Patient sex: M
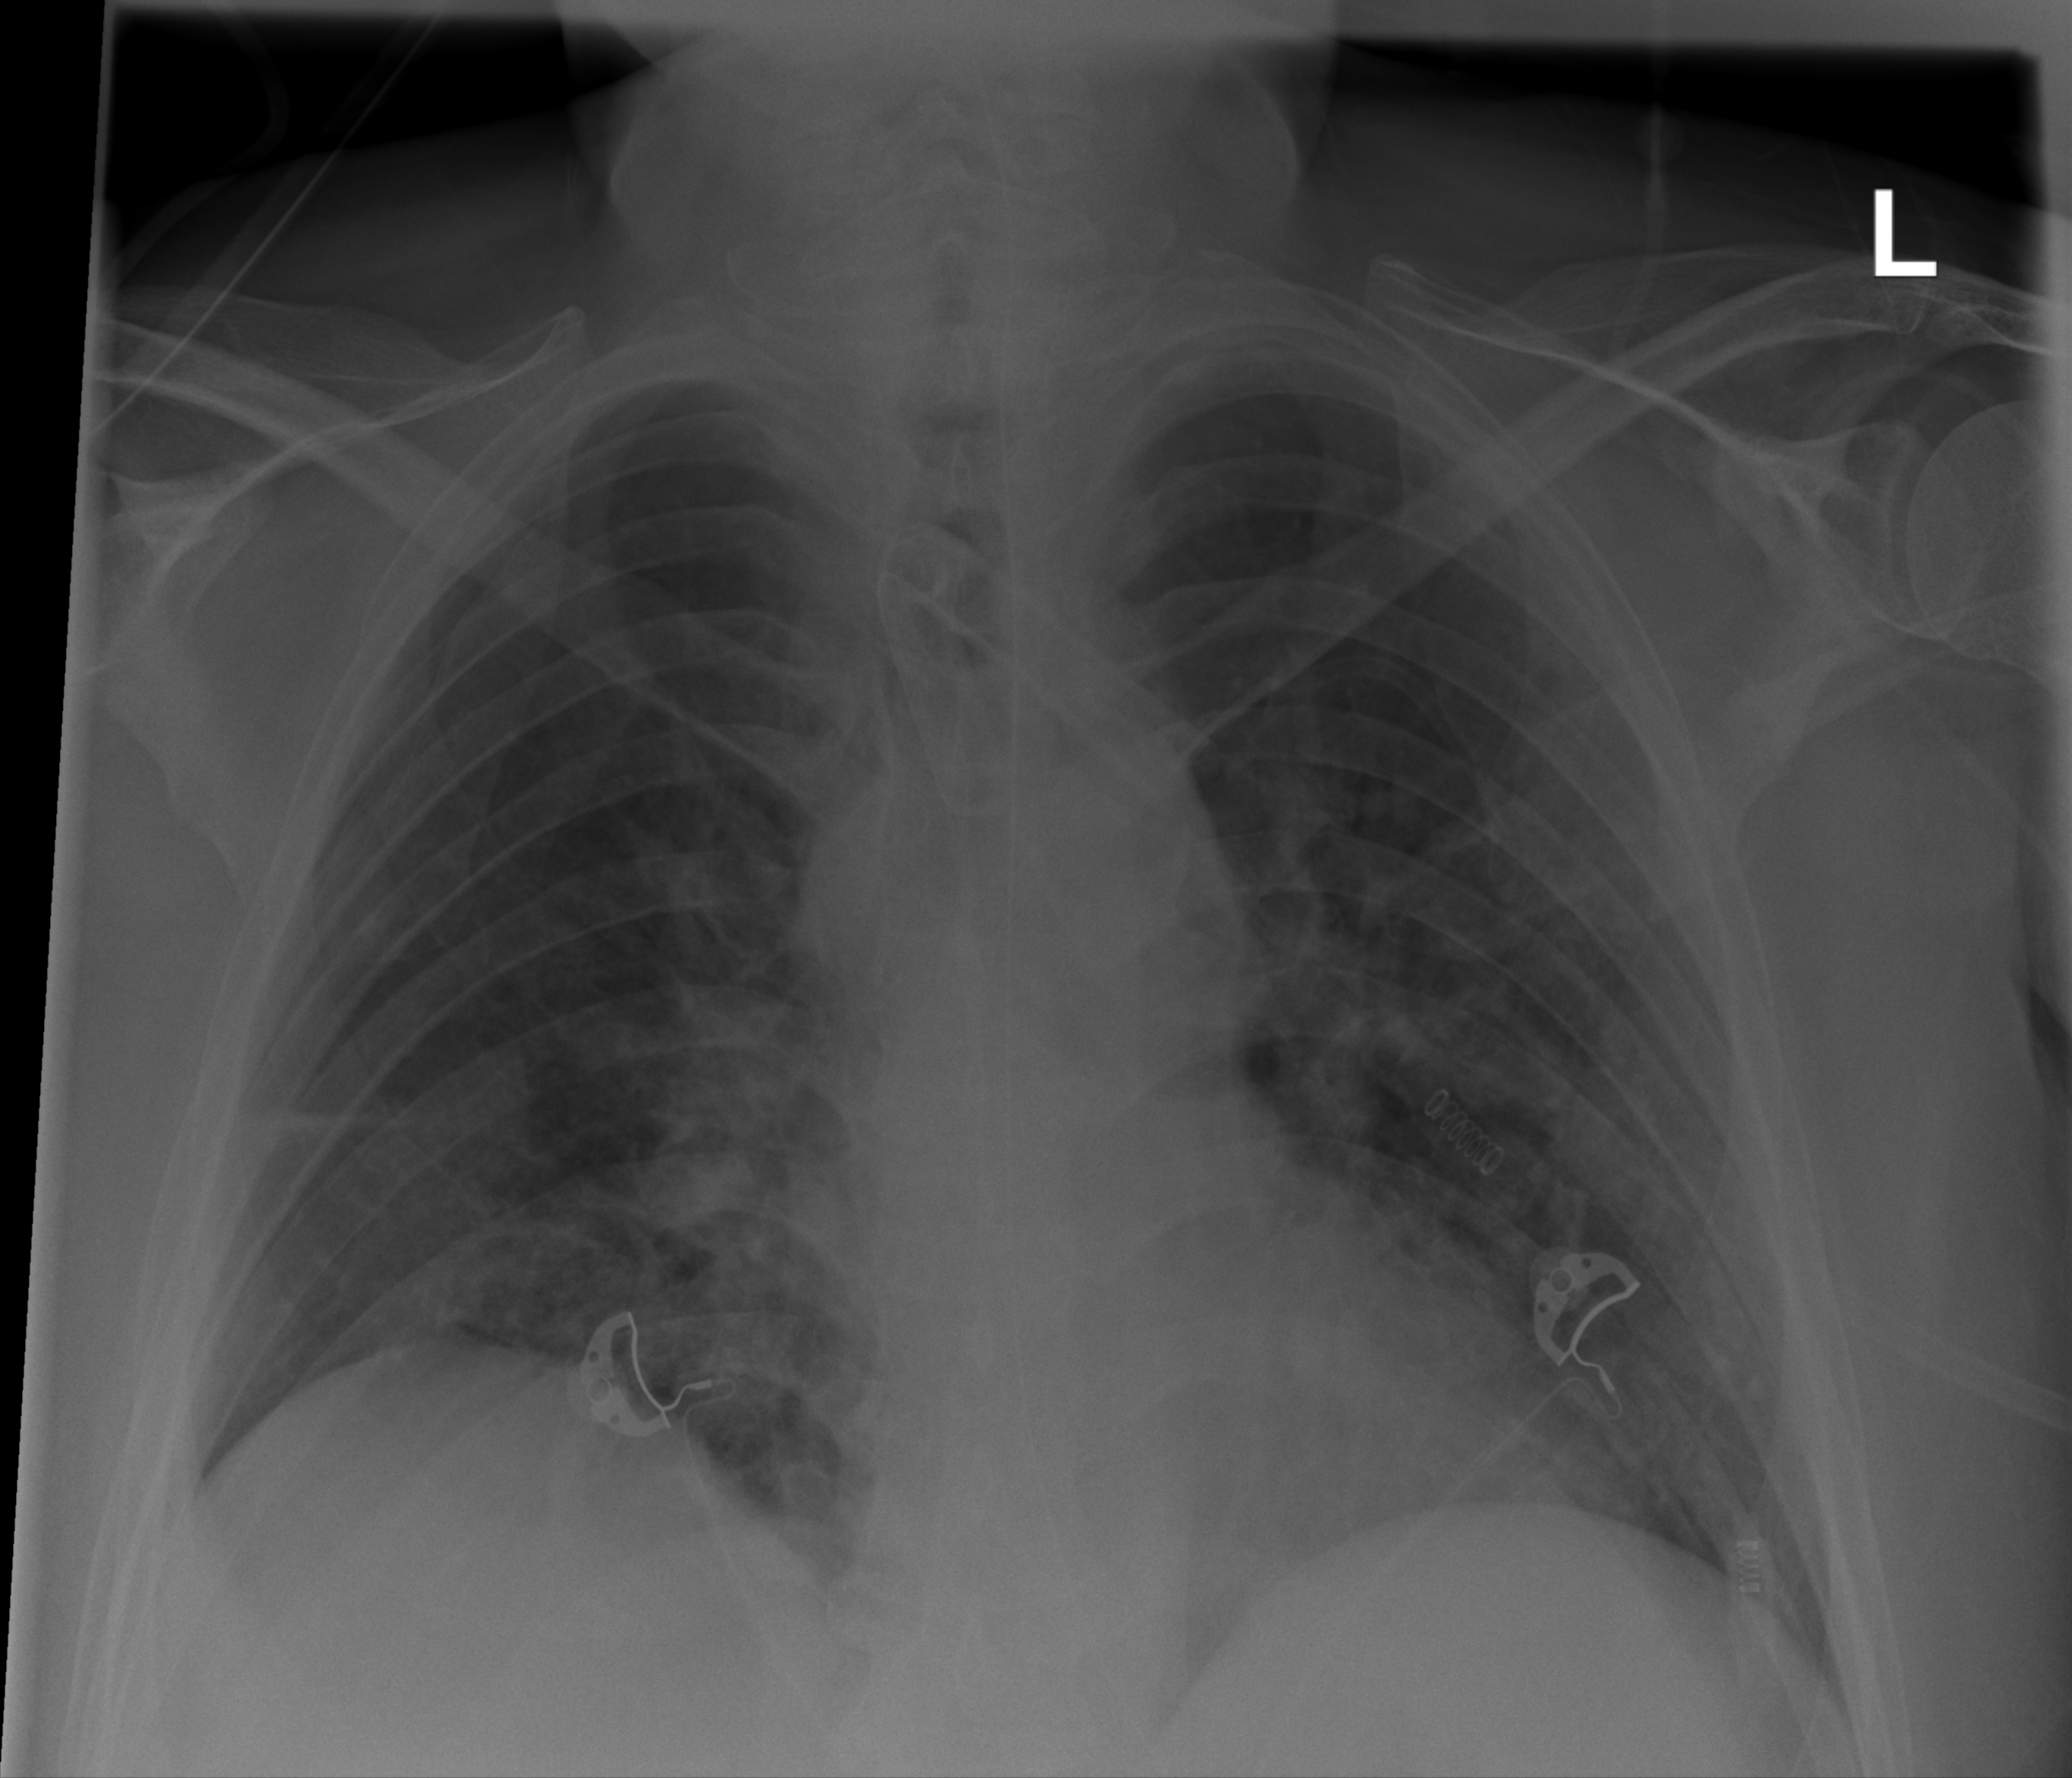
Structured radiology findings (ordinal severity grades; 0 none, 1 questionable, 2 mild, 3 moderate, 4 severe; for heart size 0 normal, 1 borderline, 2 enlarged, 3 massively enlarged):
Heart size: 0
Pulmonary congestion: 1
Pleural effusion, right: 0
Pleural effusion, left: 0
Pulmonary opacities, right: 2
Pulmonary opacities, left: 2
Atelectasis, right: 2
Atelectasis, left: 2